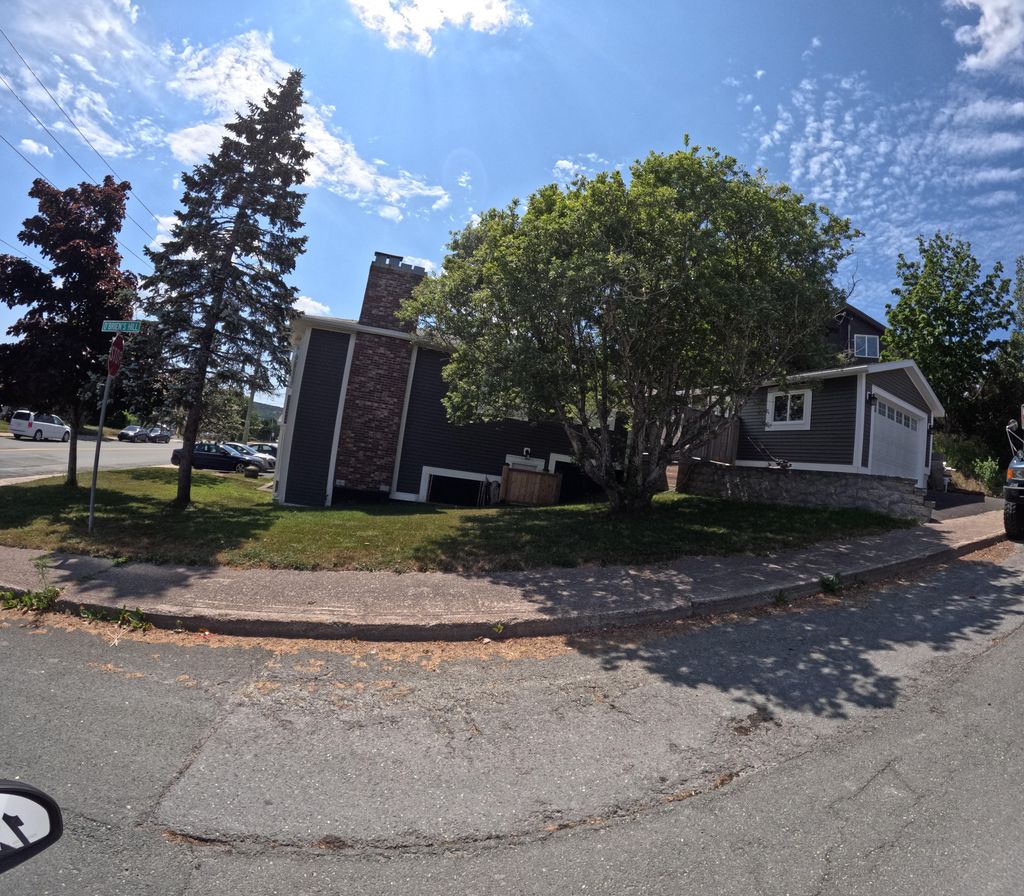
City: st_johns